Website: ulta-beauty
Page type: billing-address
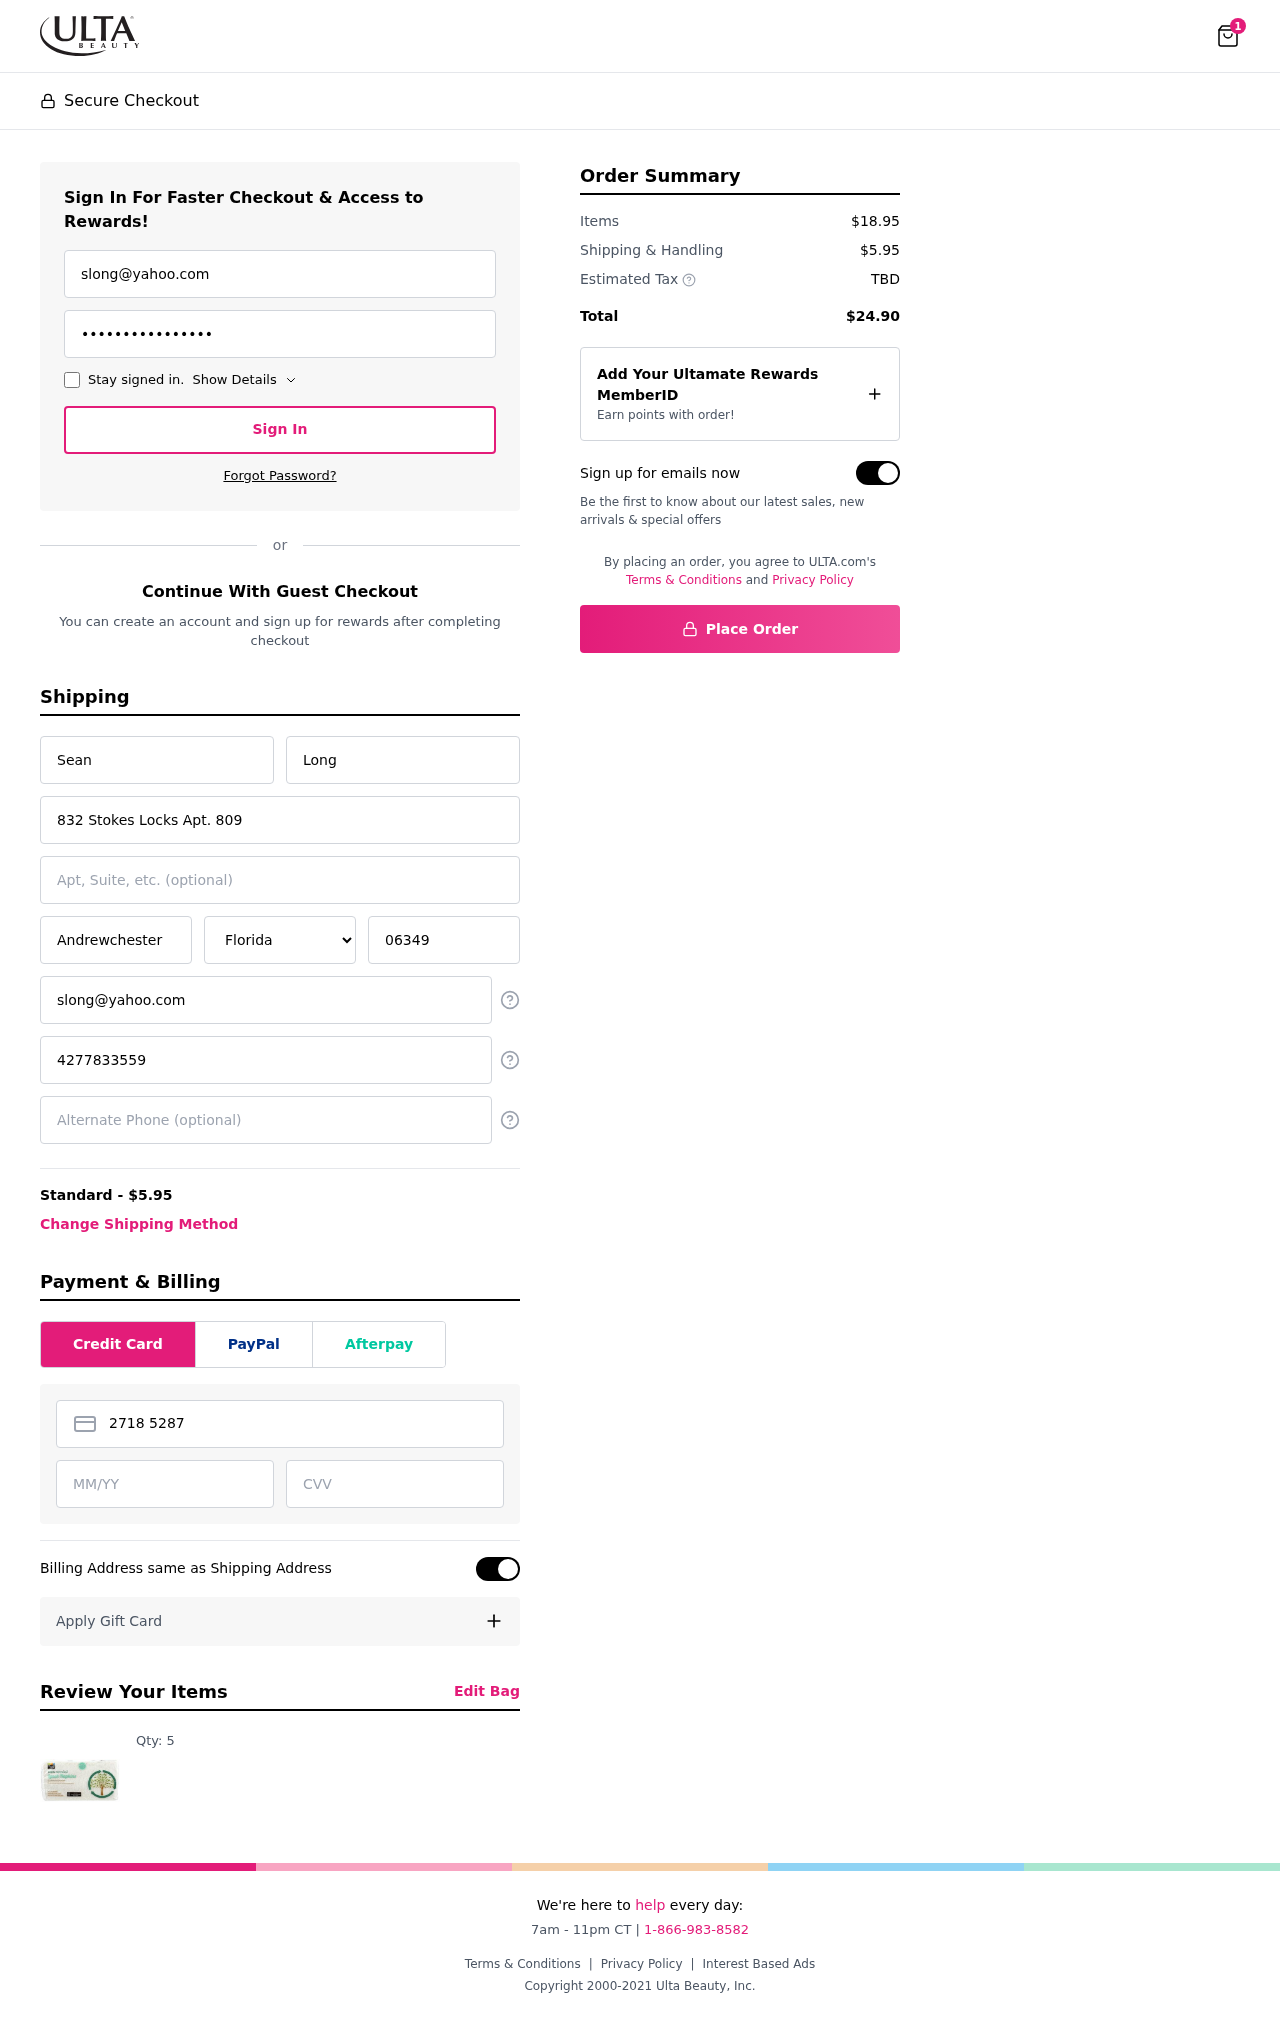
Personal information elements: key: PII_STATE
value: Florida
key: PII_EMAIL
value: slong@yahoo.com
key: PII_FIRSTNAME
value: Sean
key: PII_LASTNAME
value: Long
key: PII_STREET
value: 832 Stokes Locks Apt. 809
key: PII_CITY
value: Andrewchester
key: PII_POSTCODE
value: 06349
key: PII_PHONE
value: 4277833559
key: PII_CARD_NUMBER
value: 2718 5287 6331 2096
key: PII_CARD_EXPIRY
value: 07/27
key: PII_CARD_CVV
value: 999
Product elements: key: PRODUCT1_QUANTITY
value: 5
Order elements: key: ORDER_NUM_ITEMS
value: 1
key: ORDER_SHIPPING_COST
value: $5.95
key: ORDER_SUBTOTAL
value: $18.95
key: ORDER_TOTAL
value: $24.90